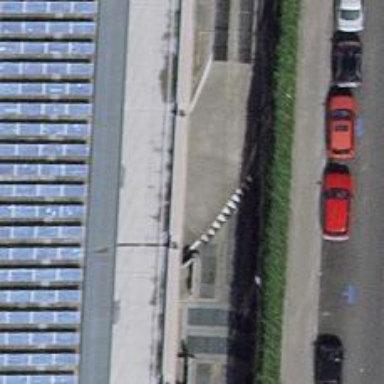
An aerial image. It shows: Parking entrance.